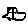
Label: car